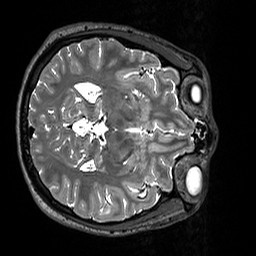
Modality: T2w
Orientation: axial
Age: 24
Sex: male
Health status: healthy
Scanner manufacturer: siemens
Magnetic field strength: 3 T
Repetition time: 3.2 s
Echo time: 0.412 s